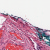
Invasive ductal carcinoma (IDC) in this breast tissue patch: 0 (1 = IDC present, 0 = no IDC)